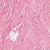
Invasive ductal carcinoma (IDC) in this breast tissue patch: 0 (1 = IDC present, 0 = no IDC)